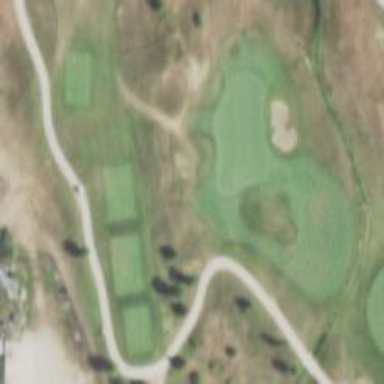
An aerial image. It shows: Rough grassy area used for golf.